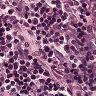
Metastatic tissue present: no